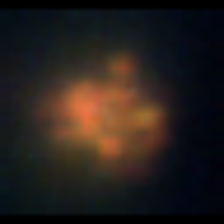
Taxon: Unknown_detritus
Group: Unknown